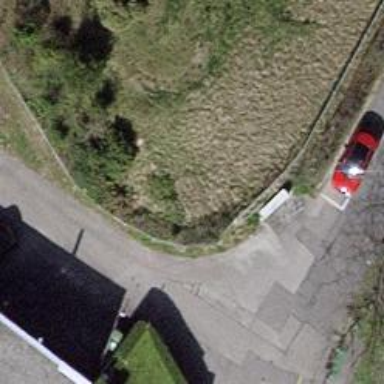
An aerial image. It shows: Bicycle parking area with wall loops.